Question: Does anyone know how to get JQuery's accordion to overlap content below instead of pushing it down? I have a single menu-item accordion, with content that I want to display and hide accordingly. (I could probably use JQuery to hide and show a Div using animations instead of using this route, but I'm curious and have invested a lot of time looking for an answer so far).
Higher z-index for the accordion and absolute/fixed positions for the elements below don't work.
Any ideas?

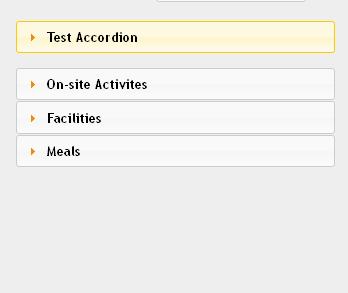
Answer: Try placing your accordeon into 'div', and set the following properties of that 'div':
'''
div
{
height:150px;
overflow:visible;
}
'''
Have a look at <URL>.